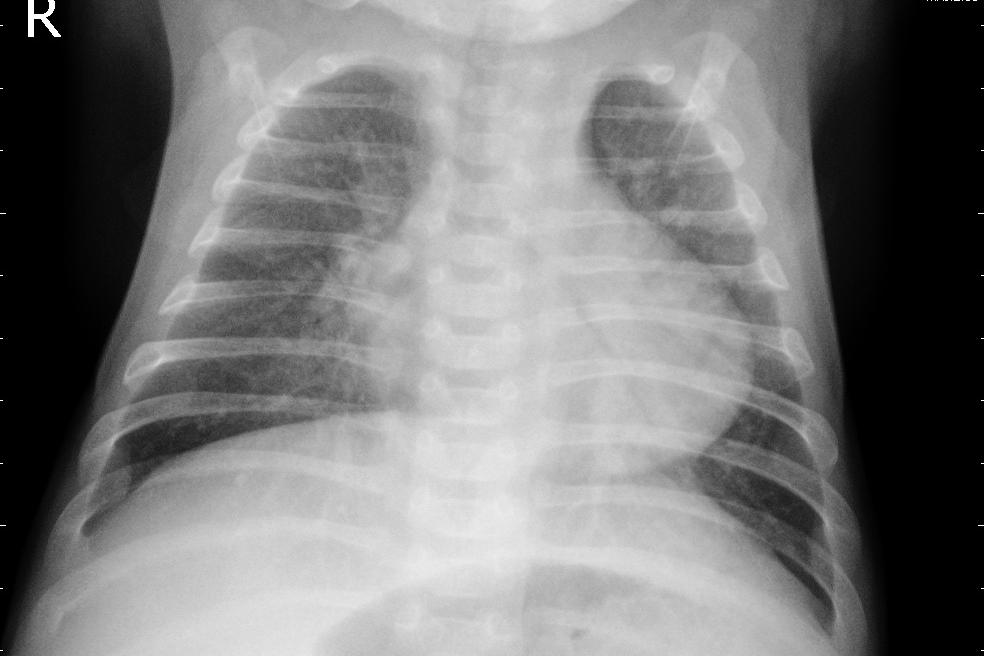
Diagnosis: PNEUMONIA